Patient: sex M, age 43
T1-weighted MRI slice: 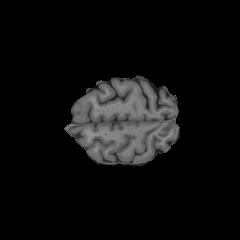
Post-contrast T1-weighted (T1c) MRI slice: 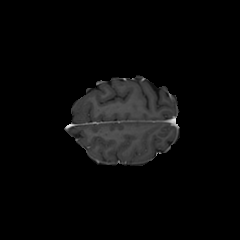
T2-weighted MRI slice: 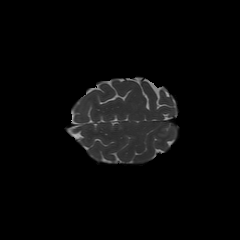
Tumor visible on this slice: no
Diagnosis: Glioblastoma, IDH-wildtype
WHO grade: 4